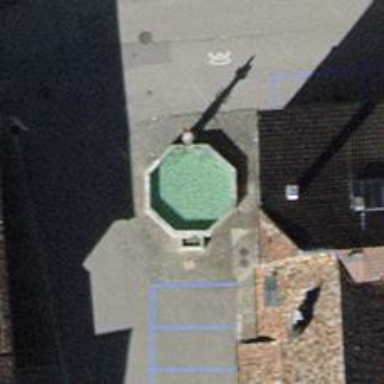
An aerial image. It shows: Fountain.